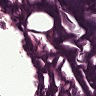
Metastatic tissue present: no